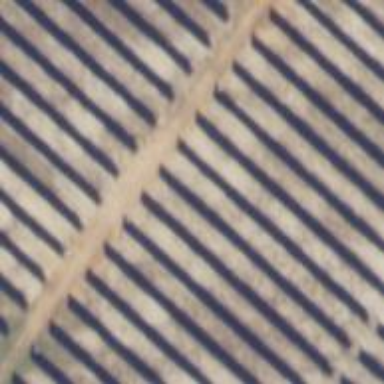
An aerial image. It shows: Solar power generator with photovoltaic panels.